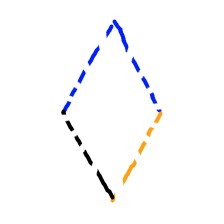
Shape: rhombus